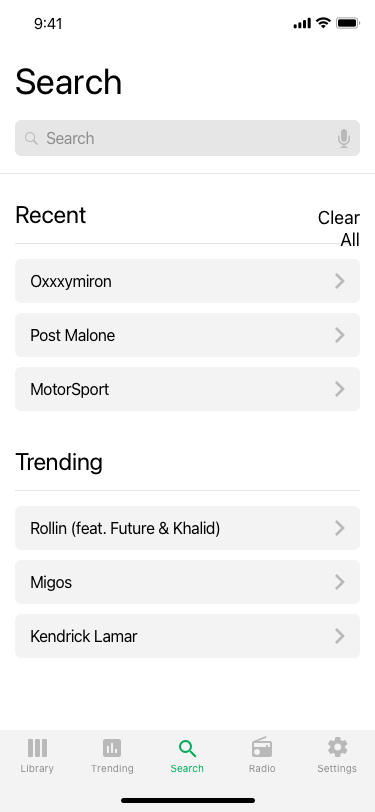
Text in this UI design:
KK
9:41 AM
Search
Search
Recent
Clear All
Oxxxymiron
Trending
Rollin (feat. Future & Khalid)
Migos
Kendrick Lamar
Post Malone
MotorSport
Settings
Radio
Search
Trending
Library